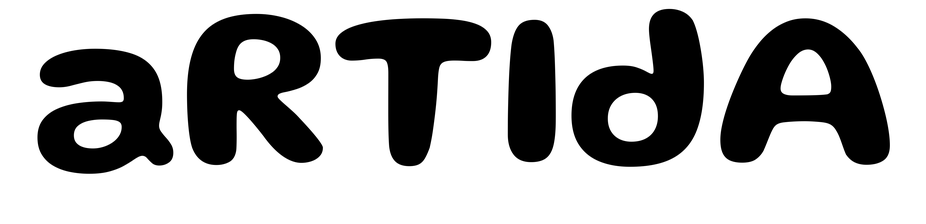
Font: Gluten_SemiBold